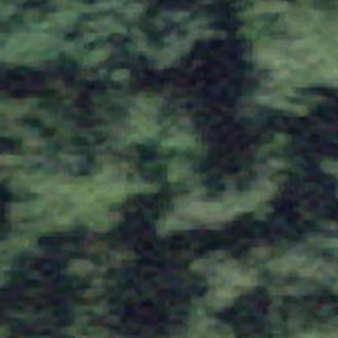
Label: other